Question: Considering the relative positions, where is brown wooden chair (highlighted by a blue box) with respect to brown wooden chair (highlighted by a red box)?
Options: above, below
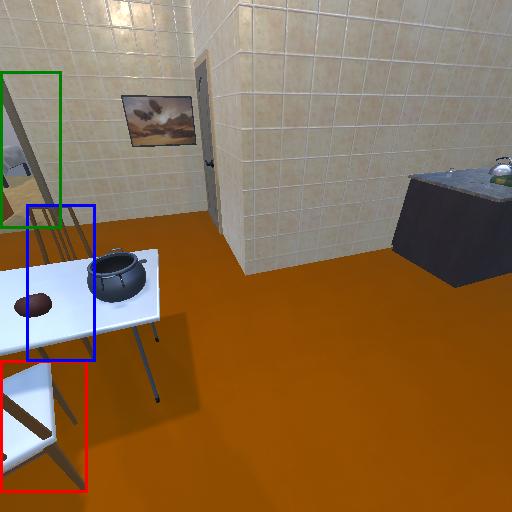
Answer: above